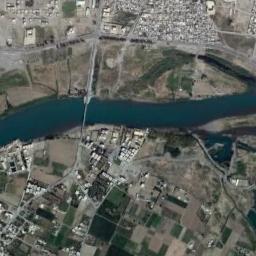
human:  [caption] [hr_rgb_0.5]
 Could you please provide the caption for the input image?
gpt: The river flows through farmland and houses .

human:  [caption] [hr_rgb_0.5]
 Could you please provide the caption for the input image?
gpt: There are many trees on either side of the river .

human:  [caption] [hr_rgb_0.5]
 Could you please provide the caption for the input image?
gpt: The dark green river goes through the farmland and some residential areas are next to the river .

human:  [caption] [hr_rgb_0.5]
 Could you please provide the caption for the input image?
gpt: A curvy turquoise river with green and tan mixed fields on both banks and a bustling city .

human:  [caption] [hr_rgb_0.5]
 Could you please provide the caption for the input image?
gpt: There are intensive buildings and farmlands near the river .